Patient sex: M
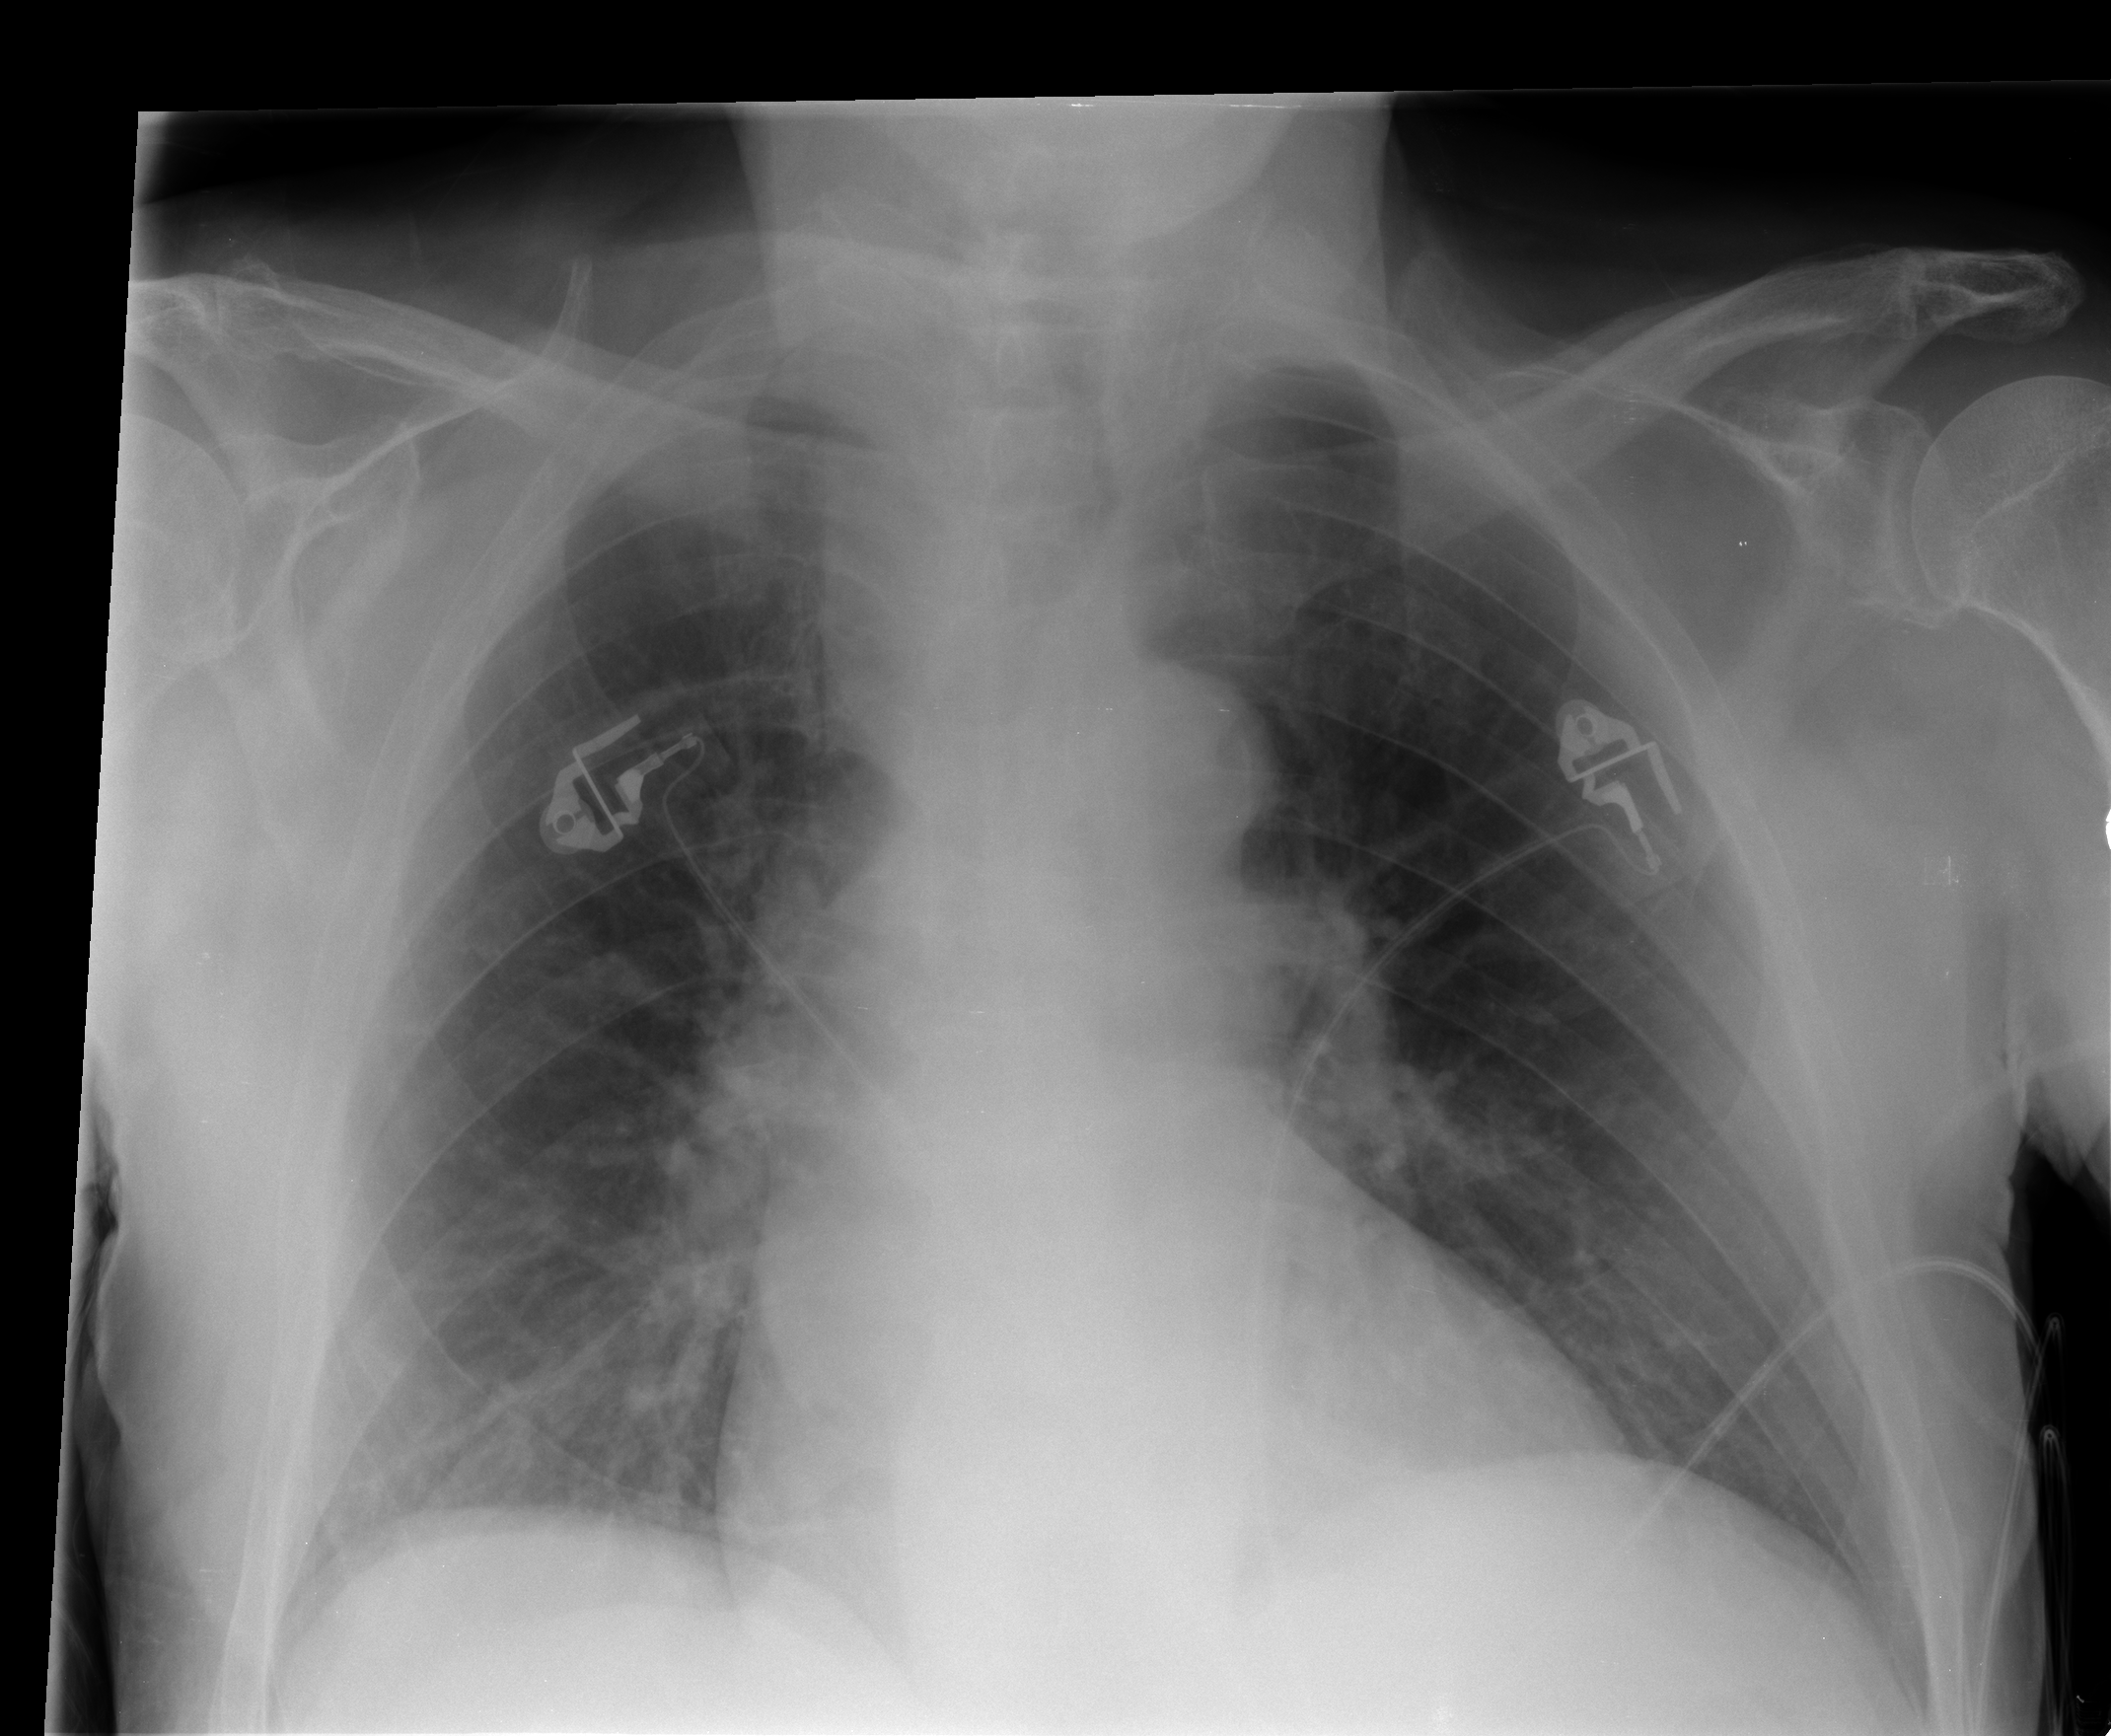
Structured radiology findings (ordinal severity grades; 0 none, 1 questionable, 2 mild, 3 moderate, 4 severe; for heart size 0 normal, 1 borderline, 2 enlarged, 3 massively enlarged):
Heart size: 1
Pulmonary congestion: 2
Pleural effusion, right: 0
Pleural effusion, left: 0
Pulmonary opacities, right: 0
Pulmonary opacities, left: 0
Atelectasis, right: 1
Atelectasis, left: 0